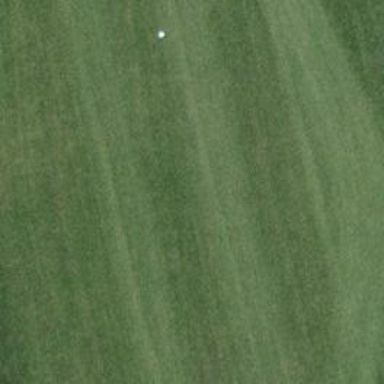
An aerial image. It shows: View of golf hole.